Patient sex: M
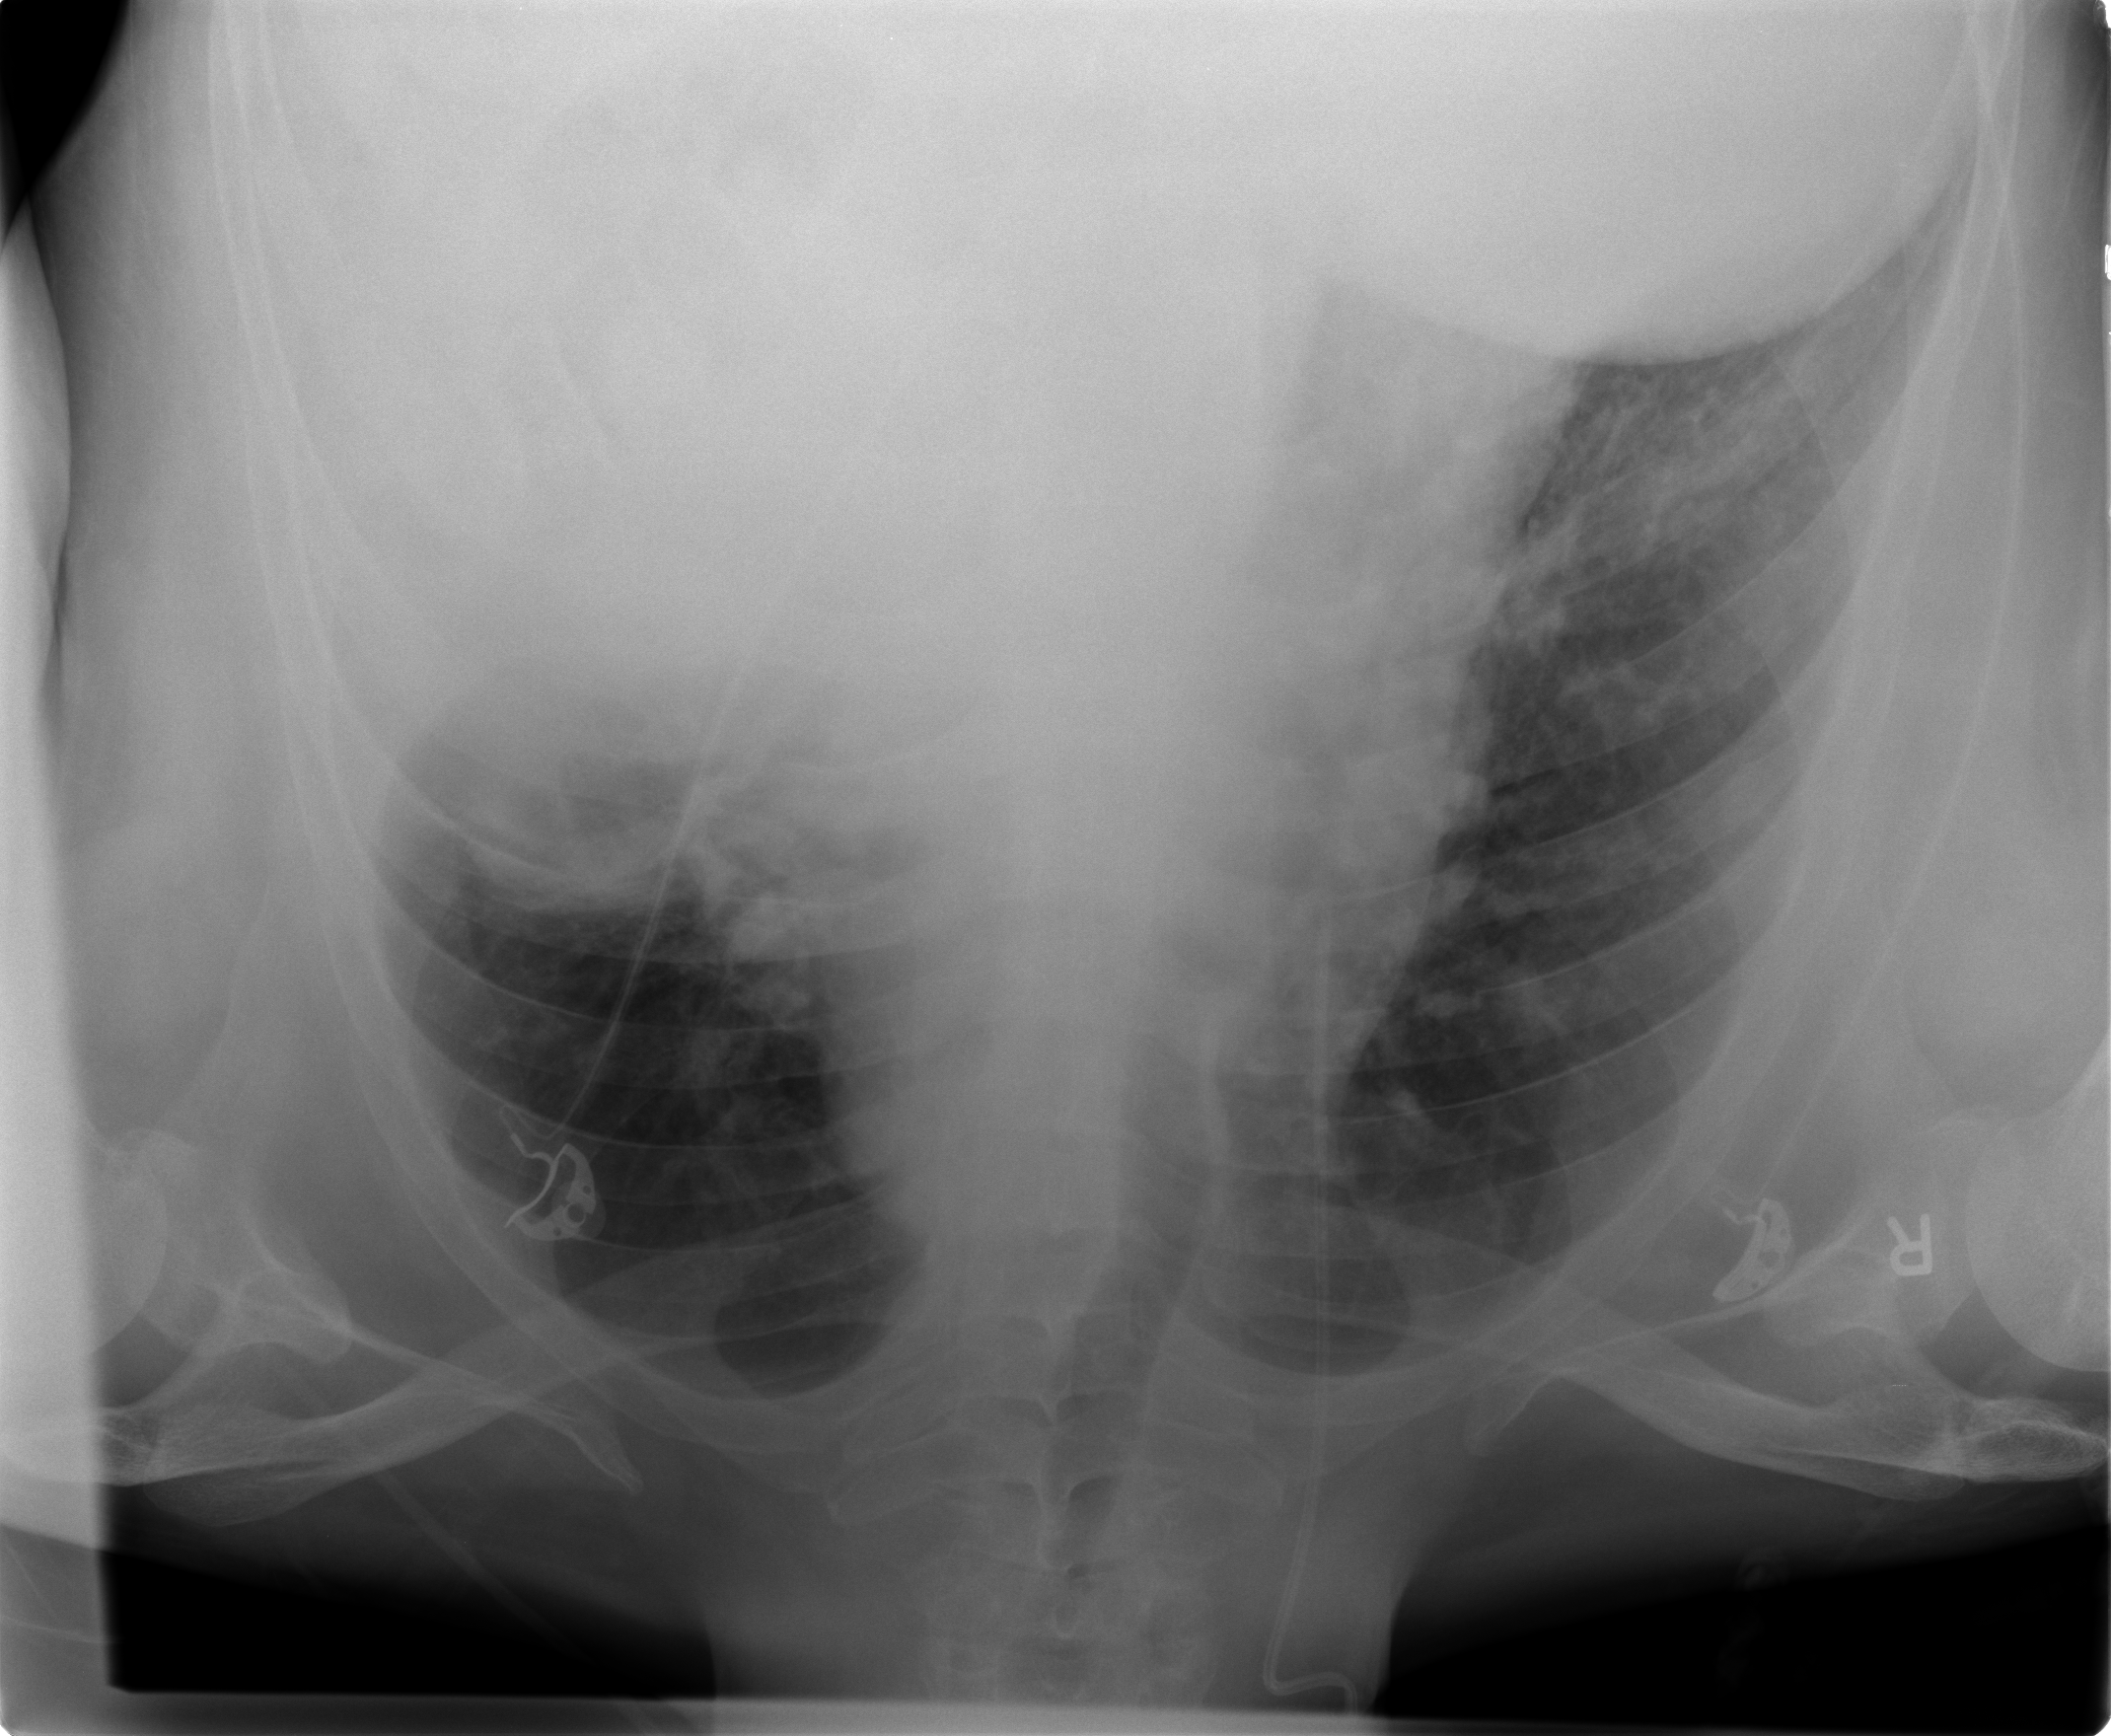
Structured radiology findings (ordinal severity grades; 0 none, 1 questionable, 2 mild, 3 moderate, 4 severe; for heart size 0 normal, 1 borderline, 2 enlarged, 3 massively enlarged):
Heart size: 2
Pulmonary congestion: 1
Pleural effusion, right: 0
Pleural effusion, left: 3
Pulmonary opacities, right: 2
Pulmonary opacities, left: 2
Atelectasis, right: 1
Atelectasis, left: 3